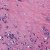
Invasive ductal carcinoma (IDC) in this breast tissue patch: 1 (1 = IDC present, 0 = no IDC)